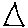
Label: triangle